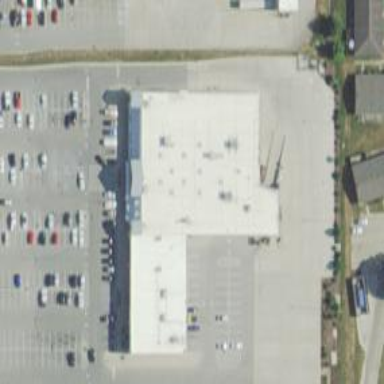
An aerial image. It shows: Supermarket.